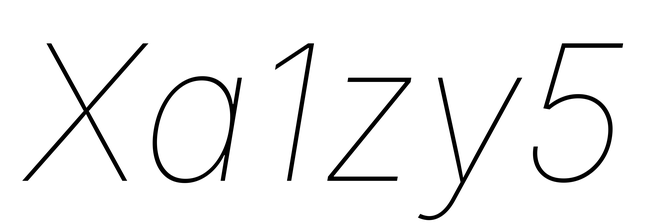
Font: Inter-Italic_Thin_Italic